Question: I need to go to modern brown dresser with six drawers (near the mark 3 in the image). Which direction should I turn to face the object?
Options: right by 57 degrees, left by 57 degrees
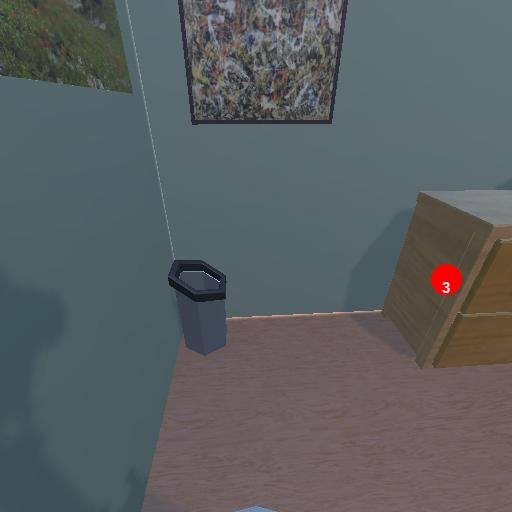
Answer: right by 57 degrees